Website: lowes
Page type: review-order
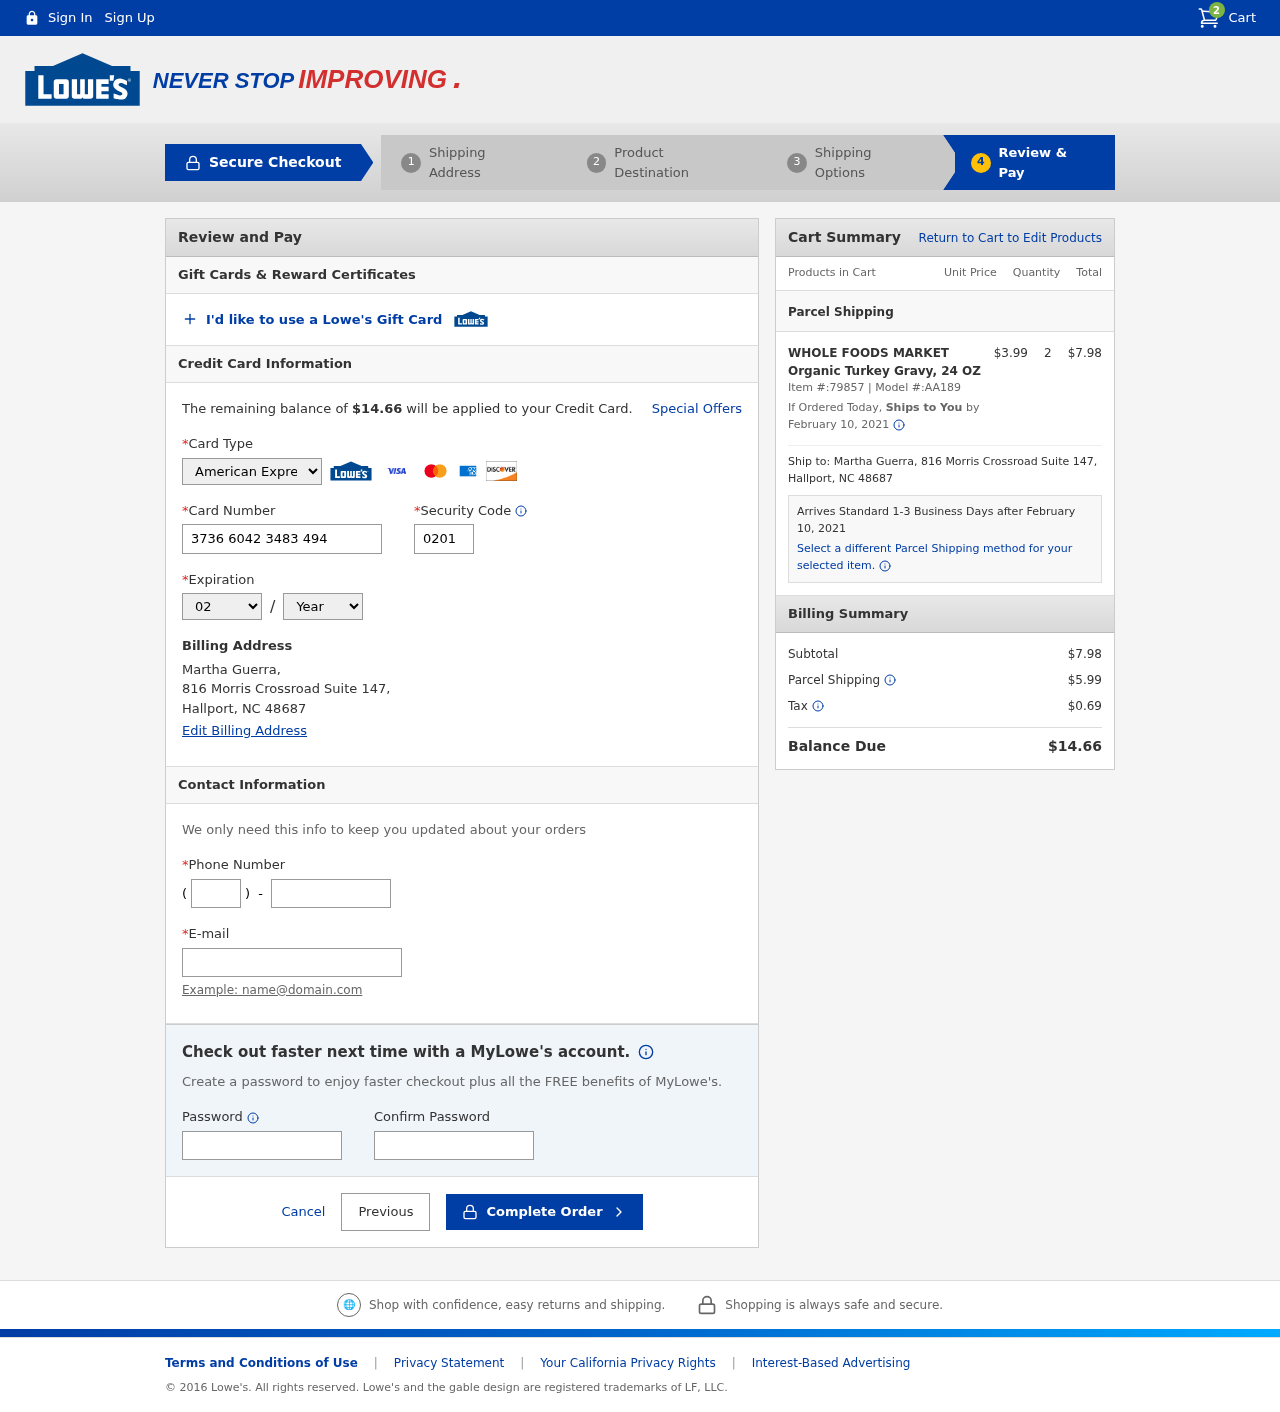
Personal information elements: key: PII_CARD_CVV
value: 0201
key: PII_CARD_EXPIRY_MONTH
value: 02
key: PII_CARD_EXPIRY_YEAR
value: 28
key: PII_CARD_NUMBER
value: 3736 6042 3483 494
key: PII_CARD_TYPE
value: American Express
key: PII_CITY
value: Hallport
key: PII_EMAIL
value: martha.guerra@hotmail.com
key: PII_FULLNAME
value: Martha Guerra,
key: PII_PHONE
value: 4818057137
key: PII_PHONE_AREA
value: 481
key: PII_POSTCODE
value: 48687
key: PII_STATE_ABBR
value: NC
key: PII_STREET
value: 816 Morris Crossroad Suite 147,
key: PII_FULLNAME2
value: Martha Guerra
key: PII_STREET2
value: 816 Morris Crossroad Suite 147
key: PII_CITY_STATE_ZIP2
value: Hallport, NC 48687
Product elements: key: PRODUCT1_NAME
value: WHOLE FOODS MARKET Organic Turkey Gravy, 24 OZ
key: PRODUCT1_PRICE
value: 3.99
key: PRODUCT1_QUANTITY
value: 2
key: PRODUCT1_ITEM_NUMBER
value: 79857
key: PRODUCT1_MODEL_NUMBER
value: AA189
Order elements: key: ORDER_NUM_ITEMS
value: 2
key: ORDER_TOTAL
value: $14.66
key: ORDER_SHIPPING_DATE
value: February 10, 2021
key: ORDER_SUBTOTAL
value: $7.98
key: ORDER_SHIPPING_DATE2
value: February 10, 2021
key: ORDER_SUBTOTAL2
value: $7.98
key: ORDER_SHIPPING_COST
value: $5.99
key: ORDER_TAX
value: $0.69